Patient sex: F
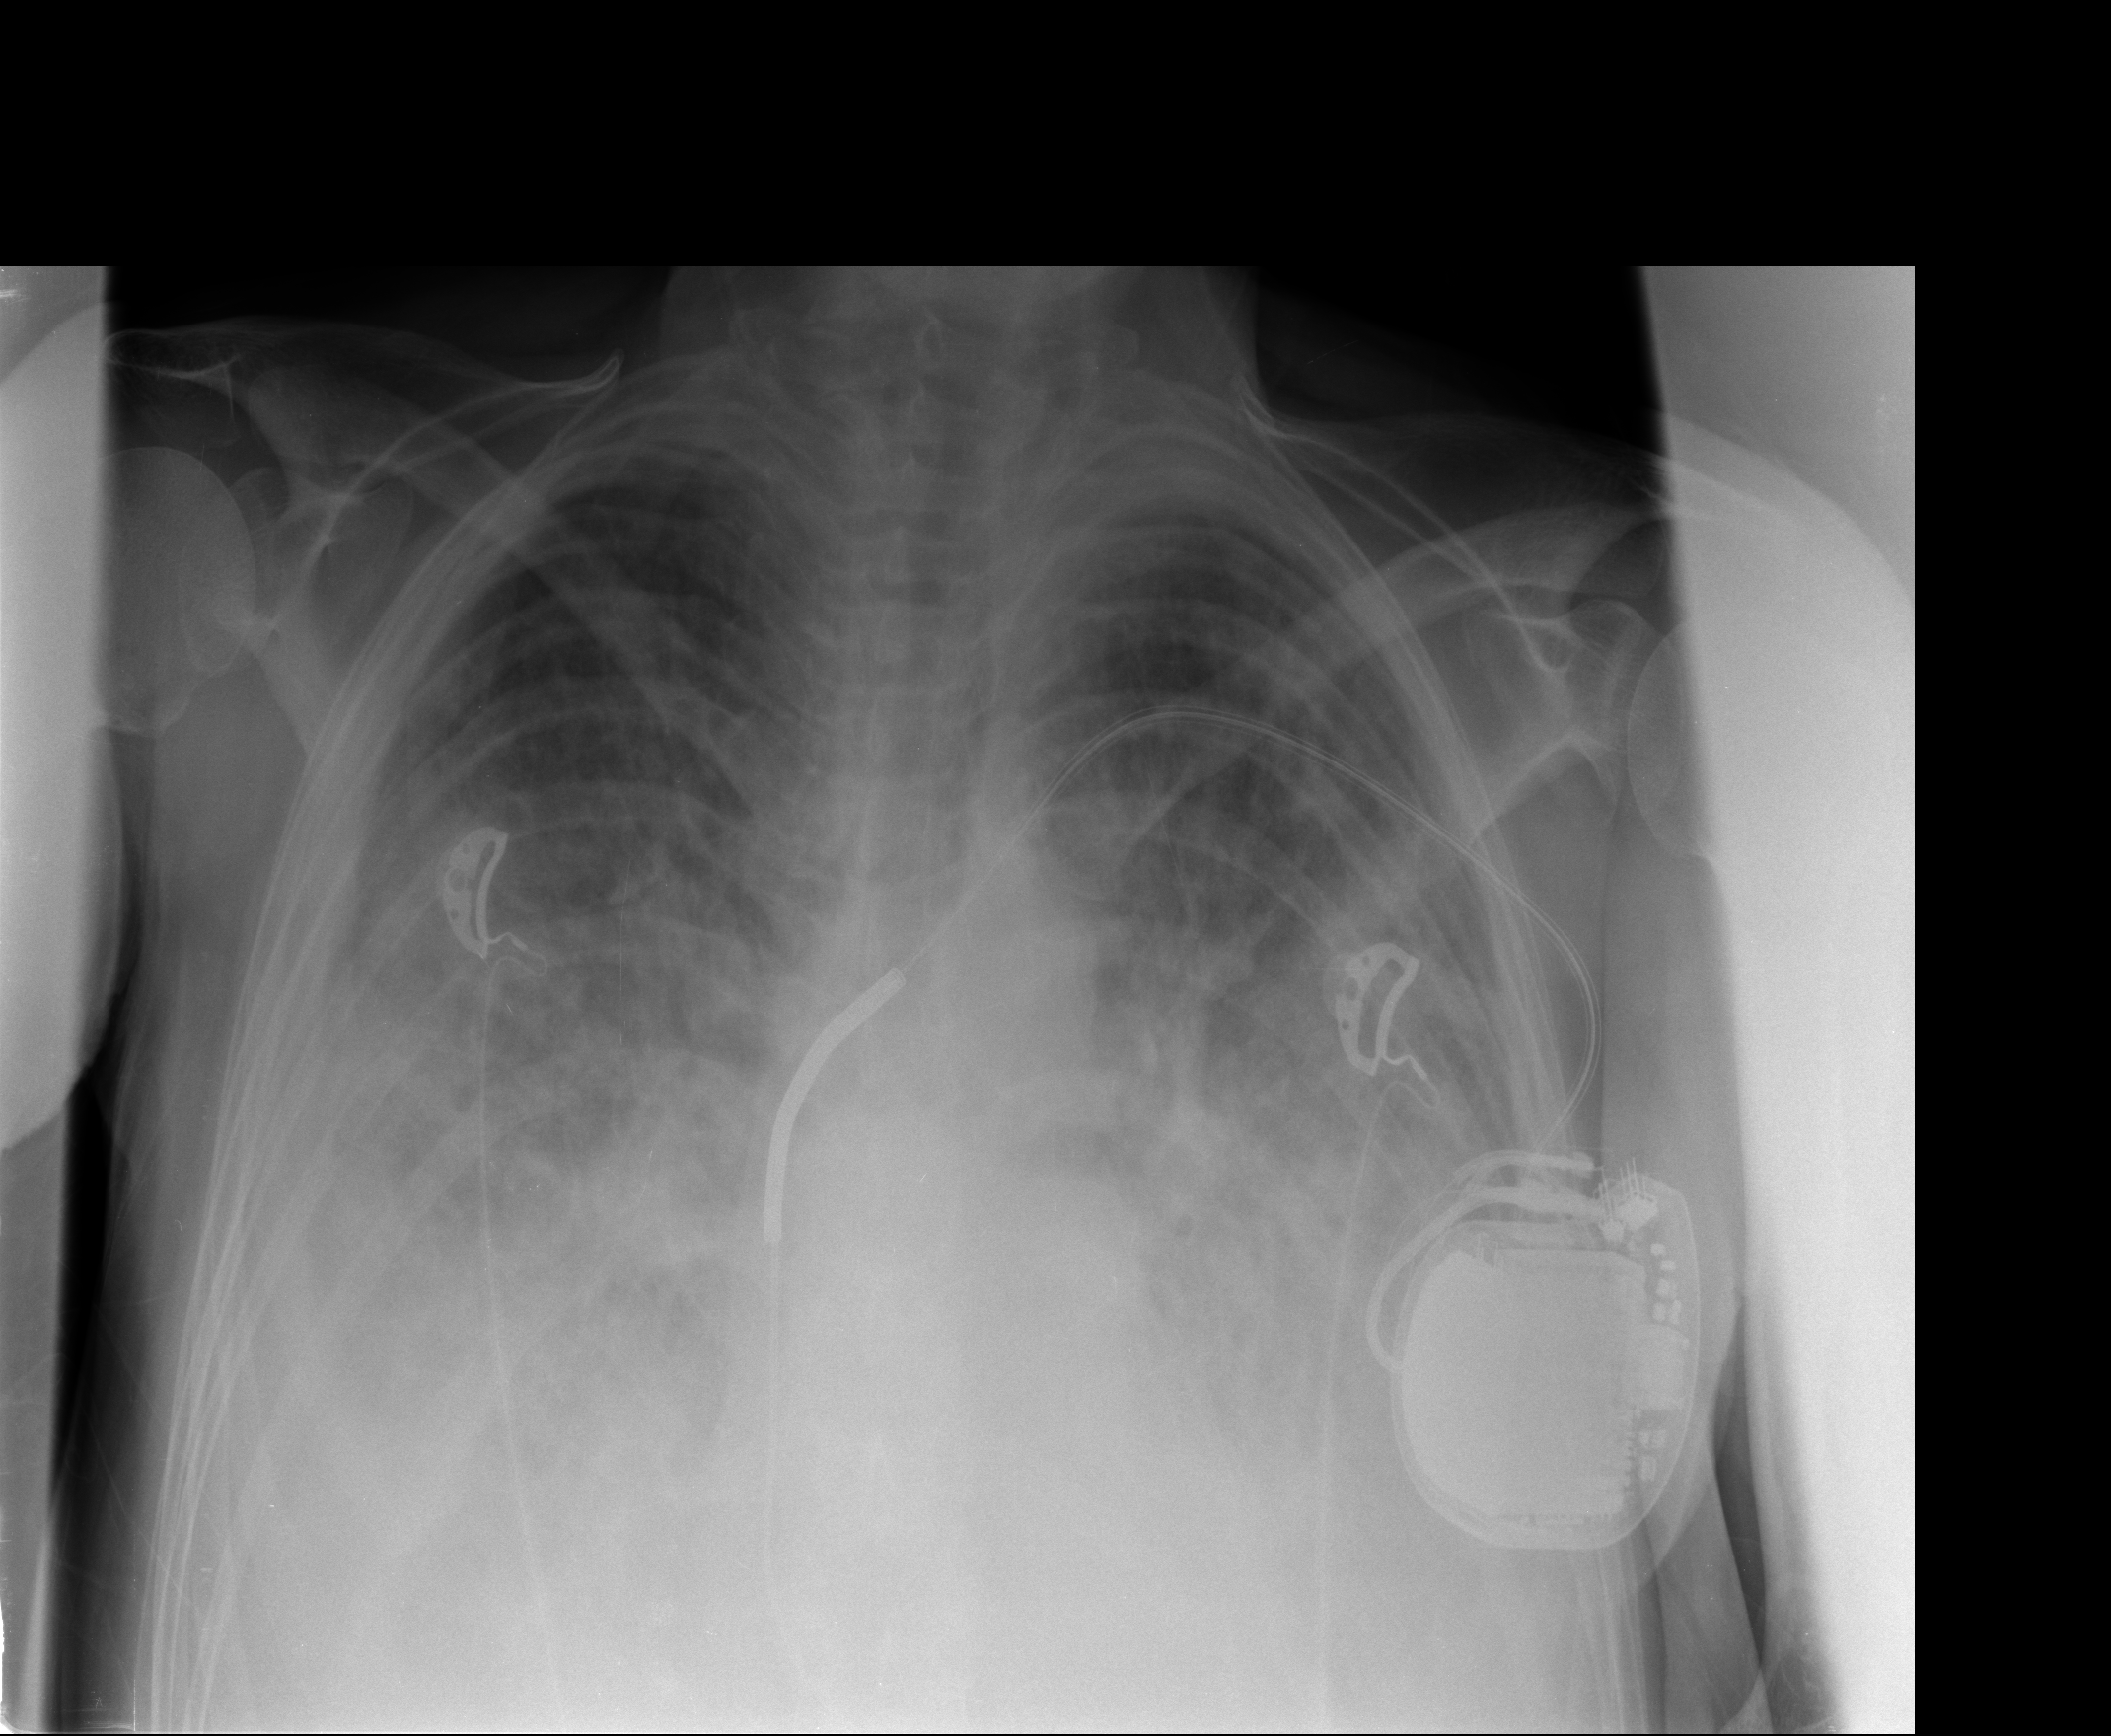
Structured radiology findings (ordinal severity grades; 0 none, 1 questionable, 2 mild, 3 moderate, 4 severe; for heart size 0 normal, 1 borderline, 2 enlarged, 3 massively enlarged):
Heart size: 1
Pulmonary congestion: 2
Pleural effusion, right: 2
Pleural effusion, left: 2
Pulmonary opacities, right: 3
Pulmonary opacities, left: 3
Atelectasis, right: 3
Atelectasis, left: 3